Question: I have a linear vector, within which contains the unit coordinates of any given block. The coordinate system is shown below. What would be the best method for sorting the list if I wanted the final list starting from the bottom left and ending at the top right? Changing the data structure is not an option.
Any means of explanation will do; pseudo, code, rough idea, etc.

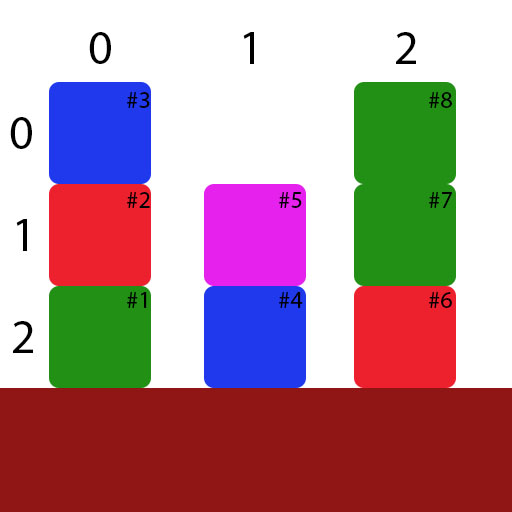
Answer: Your options are as follows.
1. Column major Order by y descending, then by x increasing, using a dictionary ordering.
2. Row major Order by x increasing, then by y descending, using a dictionary ordering.
To illustrate, here is a C-style example comparison operation for option 1.
'''
int compare(point a, point b)
{
if (a.y > b.y)
return -1;
else if (a.y < b.y)
return 1;
else if (a.x < b.x)
return -1;
else if (a.x > b.x)
return 1;
else
return 0;
}
'''
It appears based on the "#n" labels on the blocks that you want option 1, column major.